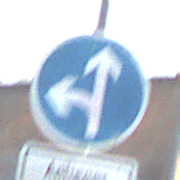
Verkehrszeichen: VorgeschriebeneFahrtrichtungGeradeausOderLinks
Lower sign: PersonengruppenFrei2
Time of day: MorningAfternoon
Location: Outdoor (Suburban)
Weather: PartlyCloudy
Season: NotSpecified
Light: Natural